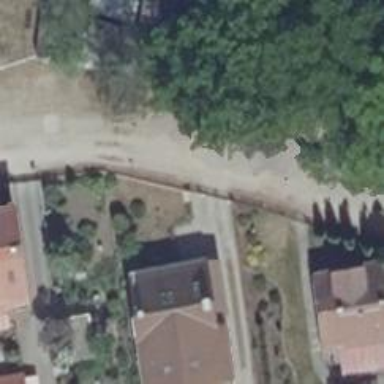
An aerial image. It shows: Residential road with compacted surface.